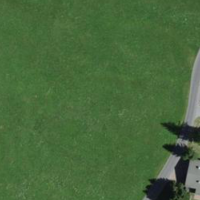
EUNIS habitat code: 26
Species observed at this site:
Turdus pilaris
Corvus corone
Turdus viscivorus
Periparus ater
Spinus spinus
Turdus merula